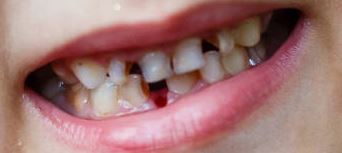
Condition: hypodontia